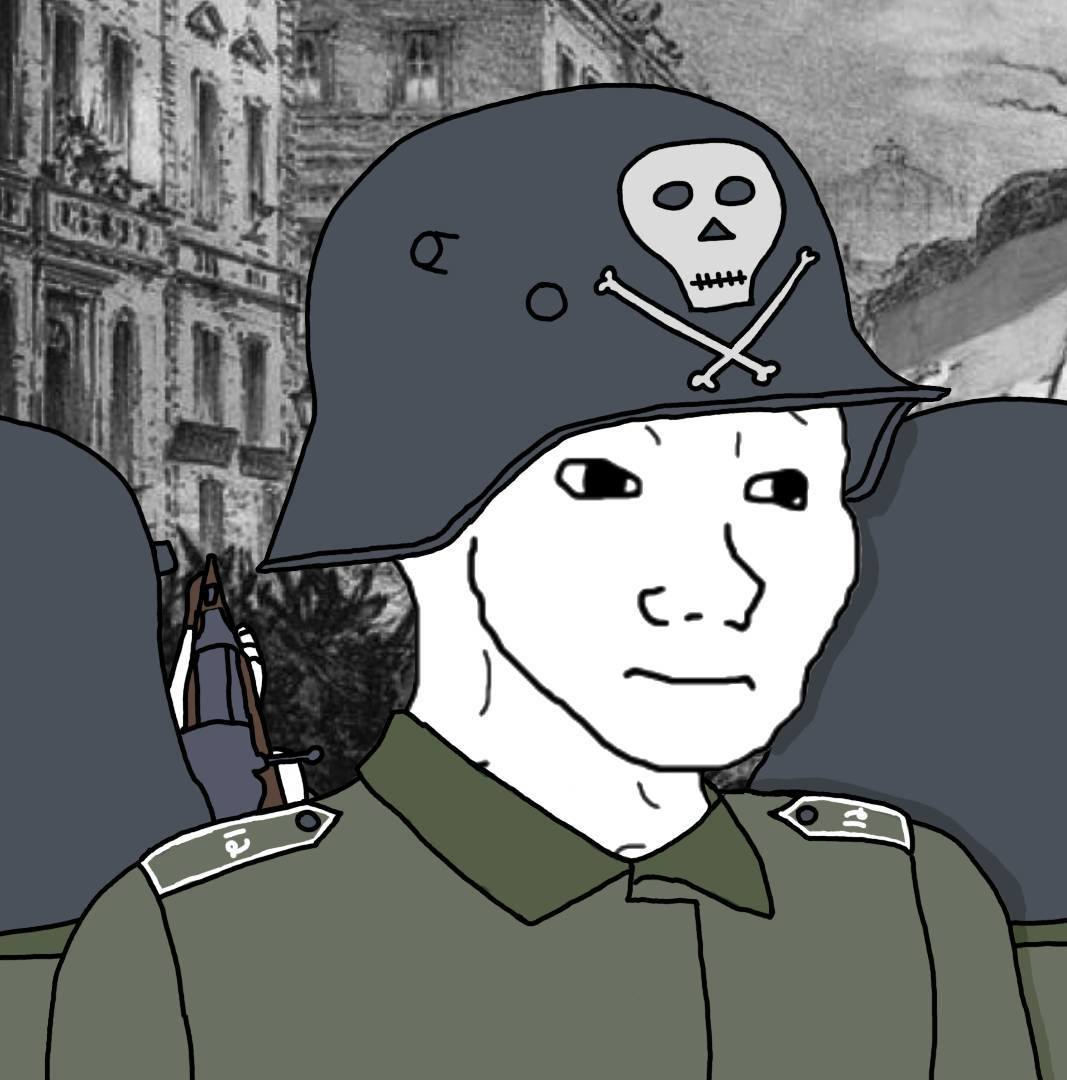
Label: 5_Wojak_with_Background